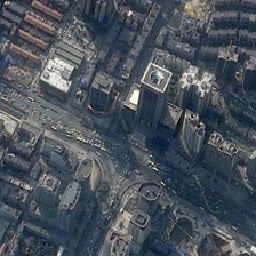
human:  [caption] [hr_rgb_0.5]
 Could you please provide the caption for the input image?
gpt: On the two roads in the mixed commercial and residential area, I bumped all the way.

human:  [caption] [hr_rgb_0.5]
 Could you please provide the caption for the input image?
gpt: Many cars divide the advertisement into three parts.

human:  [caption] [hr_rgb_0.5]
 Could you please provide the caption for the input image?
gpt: wide bustling roads separate those edifices .

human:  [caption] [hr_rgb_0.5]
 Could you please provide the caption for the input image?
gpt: Many cars have passed three sections of the road.

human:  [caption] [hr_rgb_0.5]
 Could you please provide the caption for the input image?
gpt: On the two roads in the mixed commercial and residential area, he bumped all the way.